Question: Since update to Xcode 6.1 yesterday there is no correct localization of apps in the iOS Simulator. I switched the language and region to German/Germany and my apps are still in English and only English keyboard is available. Localization was fine in Xcode 6.0.1 and iOS 8.0 Simulator.
Does anybody have similar problems?

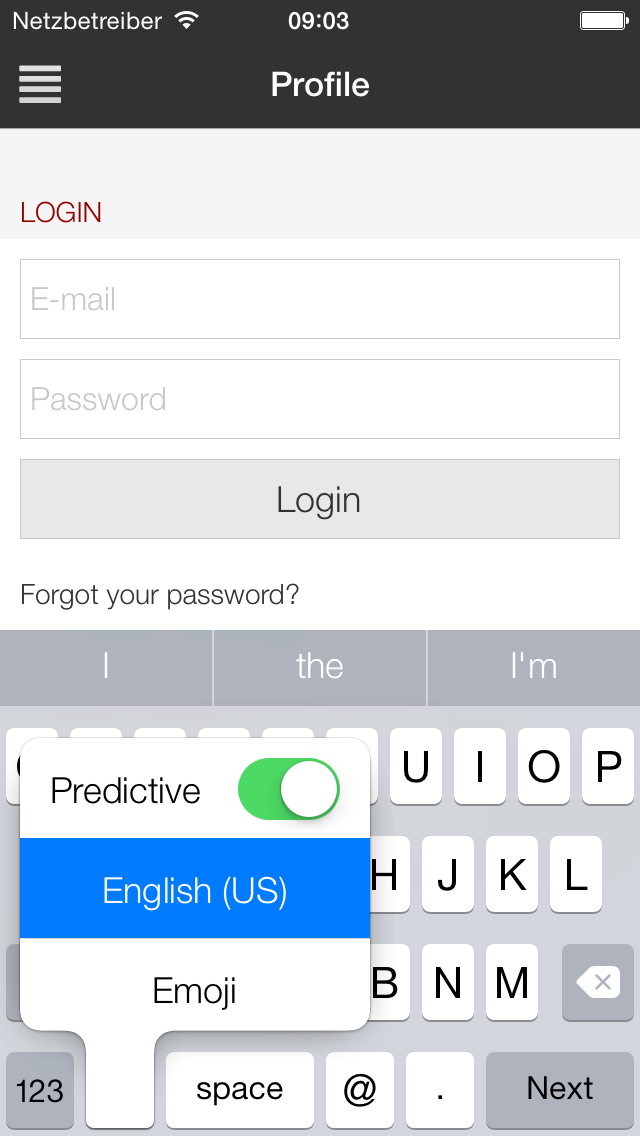
Answer: One possible work around is to set the "Application Language" in the used scheme.
Source: <URL>